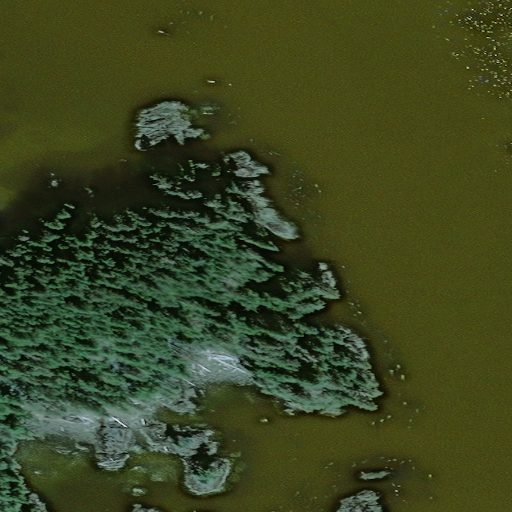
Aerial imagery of cape in Alaska named Boulder Point containing only unknown